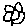
Label: flower